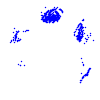
Particle: kaon